Question: I restrict the app to run on iPhones only by setting in General tab of target setting as following:

I see nowhere in the itunes connect to set the devices type.
In app where I can install and test my app, I still see the following line, indicating that my app can run on iPad:
> "Compatibility: Requires iOS 7.0 or later. Compatible with iPod touch,
iPhone and iPad".
I know that iPad can run my app (not in full screen), but I want to make sure: Is this normal?
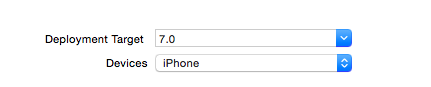
Answer: Yes, it's normal. An iPad can run an iPhone app, if the iPad meets all of the hardware requirements of the app. (You can specify the hardware requirements using the <URL>.
The <URL>:
> To ensure people get the most out of your app, iPhone apps should run on iPad whenever possible. We encourage you to consider building universal apps so customers can use them on all of their devices.